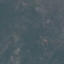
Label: HerbaceousVegetation